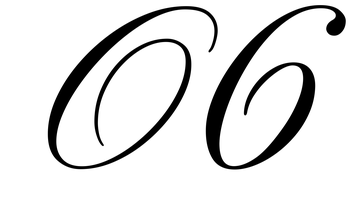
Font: PinyonScript-Regular